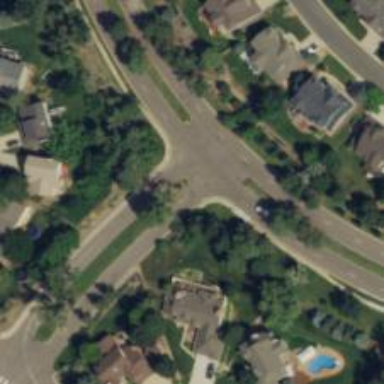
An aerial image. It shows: Road with stop sign.